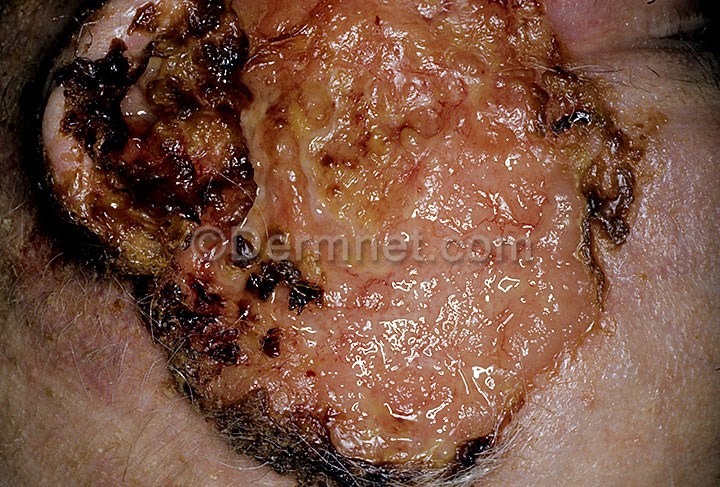
Disease: Actinic Keratosis Basal Cell Carcinoma and other Malignant Lesions